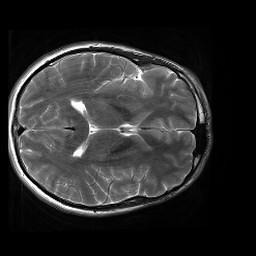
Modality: T2w
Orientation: axial
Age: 27
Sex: male
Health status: healthy
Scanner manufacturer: siemens
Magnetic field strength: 3 T
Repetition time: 4.01 s
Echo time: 0.116 s